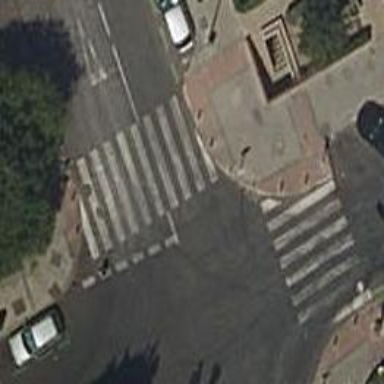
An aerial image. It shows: Uncontrolled crossing on the road.